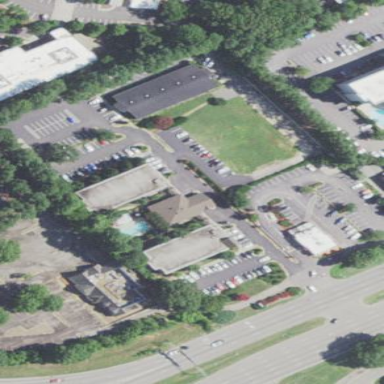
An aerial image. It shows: Commercial hotel building.